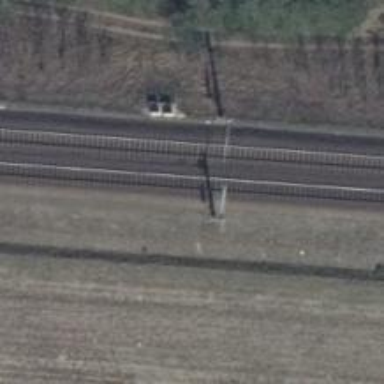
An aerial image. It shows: Railway milestone with catenary mast.